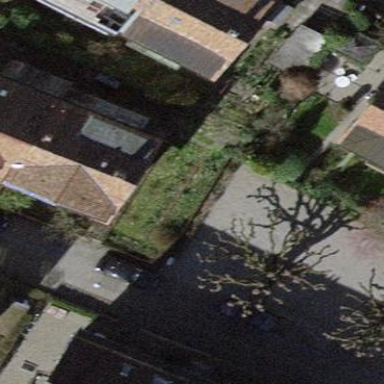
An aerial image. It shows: Building with gabled roof.